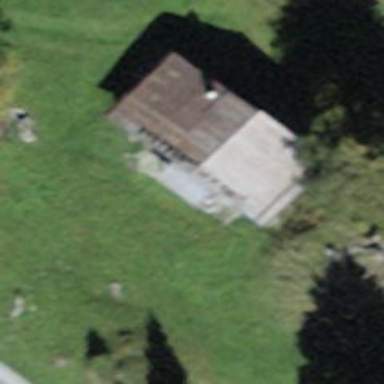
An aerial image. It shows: Rural barn.